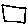
Label: square